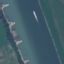
Land use / land cover: River